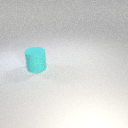
large cyan rubber cylinder